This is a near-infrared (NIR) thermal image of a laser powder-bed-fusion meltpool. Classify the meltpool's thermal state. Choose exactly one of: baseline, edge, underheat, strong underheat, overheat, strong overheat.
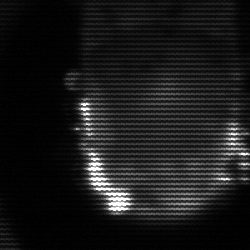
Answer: baseline